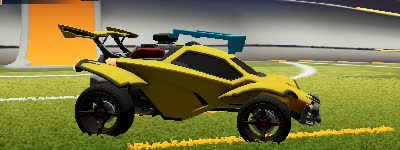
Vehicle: octane